Question: Given the schedule below, what is the maximum total time (in minutes) a person can spend in lectures? All time nodes are integer multiples of 10 minutes.
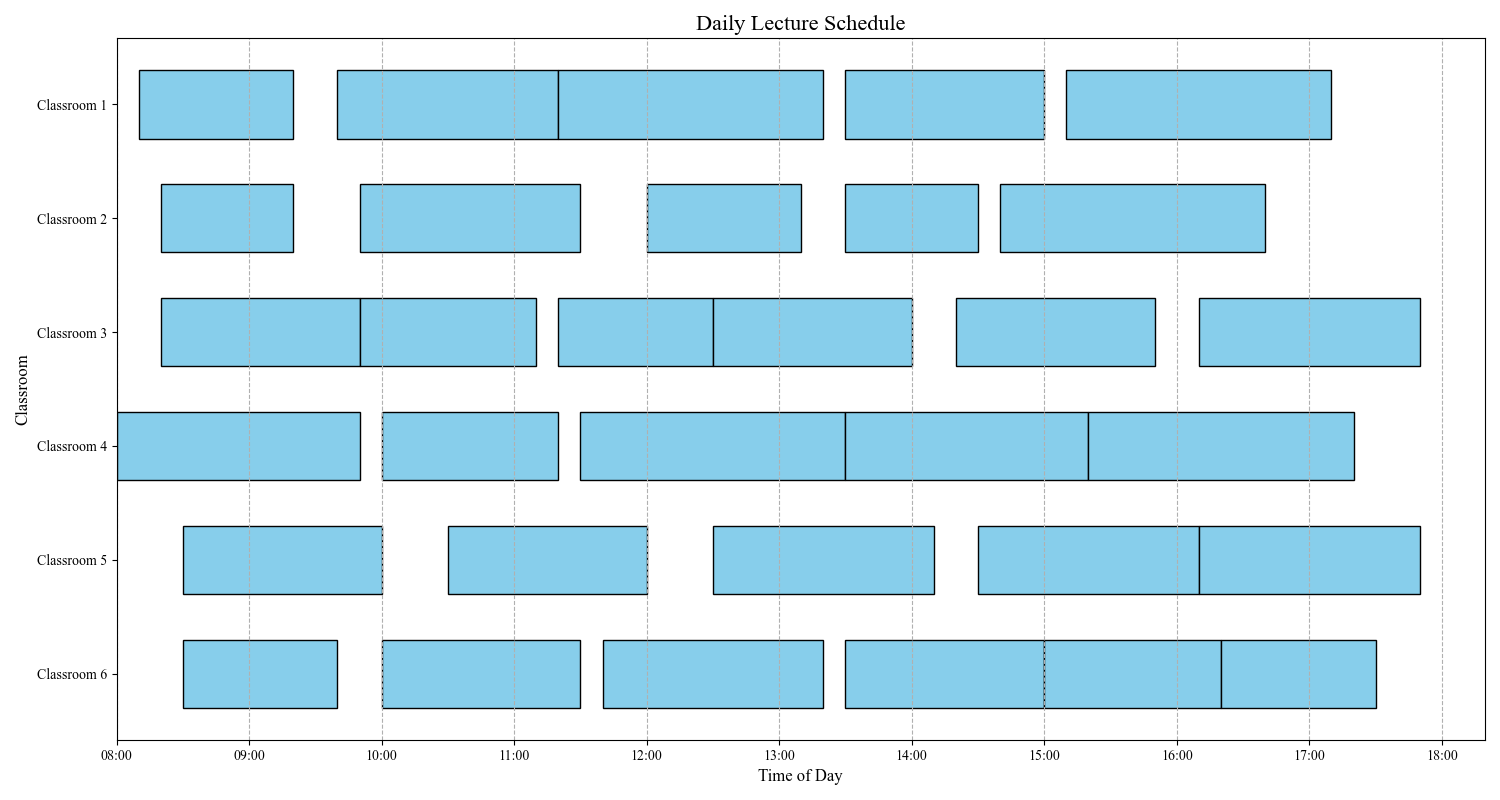
Answer: 590